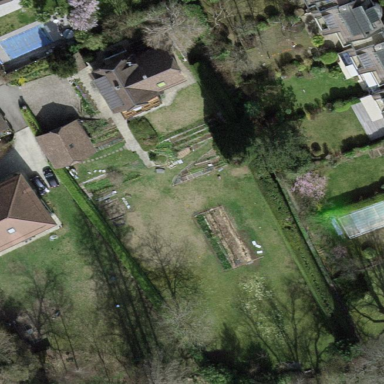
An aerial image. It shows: Garden enclosed by fence.